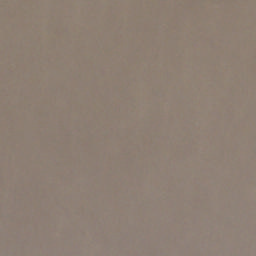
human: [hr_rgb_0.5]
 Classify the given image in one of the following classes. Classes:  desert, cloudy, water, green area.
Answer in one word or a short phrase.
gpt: cloudy